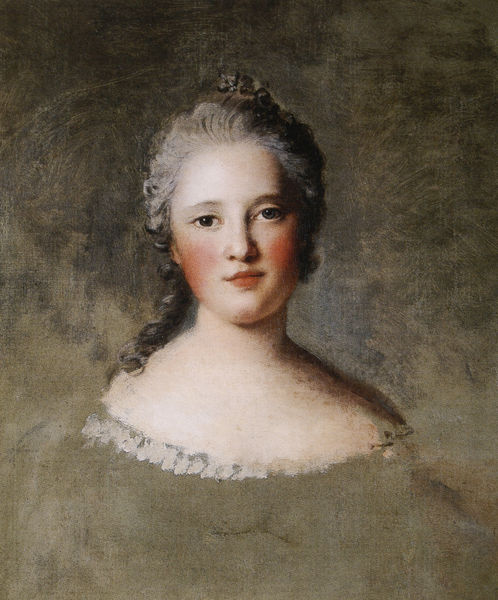
Titel: Marie-Josèphe de Saxe
Künstler: Jean-Marc Nattier
Standort: Bordeaux
Institution: Musée des Beaux-Arts de Bordeaux
Schlagwörter: blau, dunkel, gemälde, haut, kopf, schatten, weiß, aquarell, grün, mädchen, ausschnitt, braun, brust, decolte, frau, frisur, grau, haar, hell, hintergrund, kleid, licht, mund, nase, ohr, schwarz, stirn, vordergrund, zeichnung, blick, dame, rose, rot, beige, malerei, alt, jung, arm, arme, augen, barock, gesicht, kragen, spitze, bildnis, hals, portrait, porträt, öl, pastos, auge, gewand, gold, haare, kind, rokkoko, spitzen, augenbrauen, brustbild, dekollete, dekoltee, diadem, diamanten, kinn, krone, lippe, lippen, locke, locken, ohren, puder, rokoko, rosa, rouge, schulter, schultern, schön, perücke, dutt, wangen, studie, backen, farbe, linien, ausdruck, duktus, zopf, brauen, büste, melancholisch, teint, verträumt, wange, augenbraue, dekollette, striche, pink, entwurf, rosig, unvollendet, braue, backe, haaransatz, dekolltee, aufklärung, unfertig, decoltee, rote, pferdeschwanz, gepudert, ausdrucksstark, voll, lieblich, marie antoinette, als, lcoke, diamant, krönchen, unvolendet, rokkokko, dekolette, rouger, rokjoko, alter meister, hervor stechend, besonders